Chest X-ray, AP view. Patient: 43 years old, sex F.
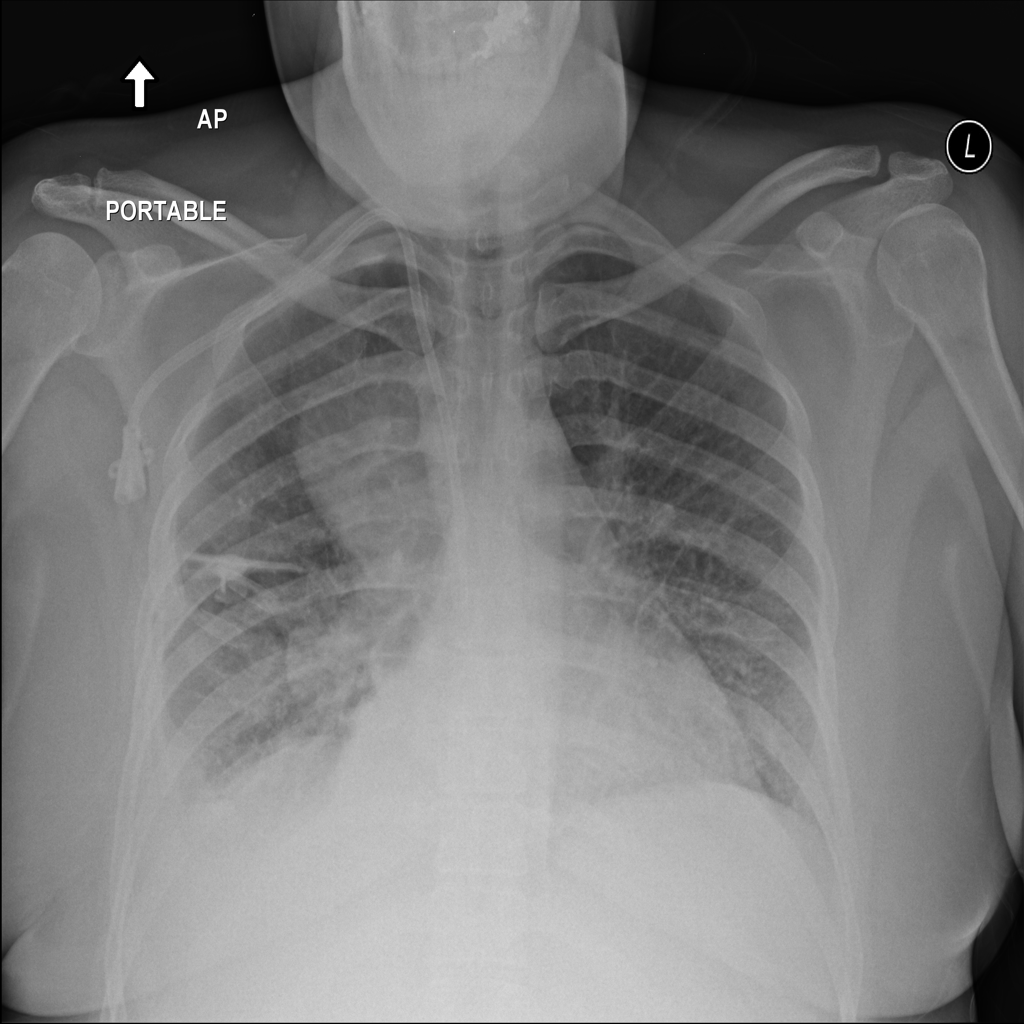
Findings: Atelectasis, Mass